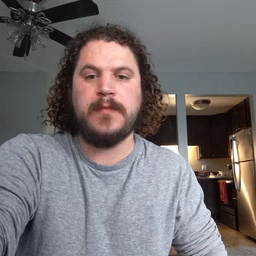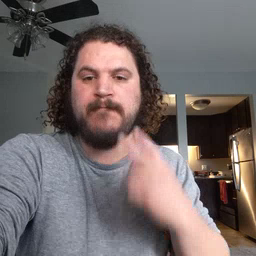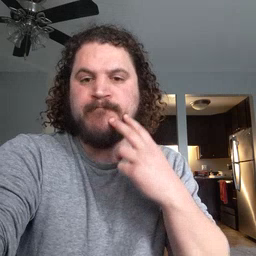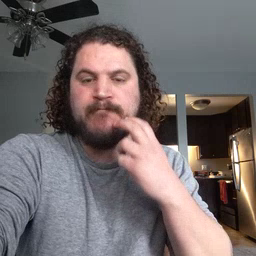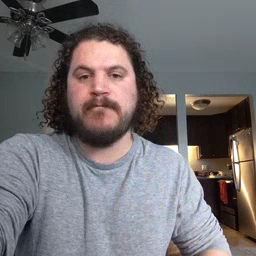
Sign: gum